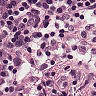
Metastatic tissue present: no